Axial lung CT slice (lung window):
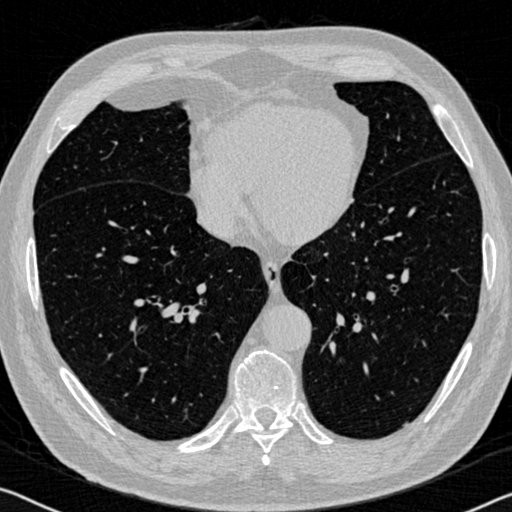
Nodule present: no